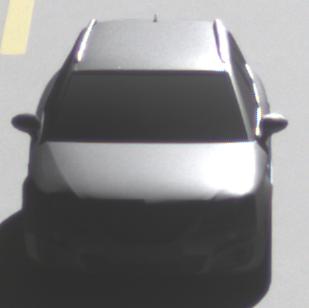
Make: SEAT
Model: Exeo ST 1.6
Detailed model: Exeo (3R) ST
Model produced from: 2010/05
Model produced until: 2010/08
Doors: 5
Color: gray
Road condition: dry road
Daytime: morning or afternoon
Contrast: high contrast